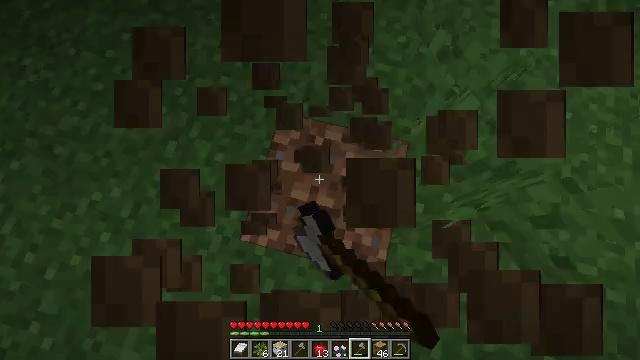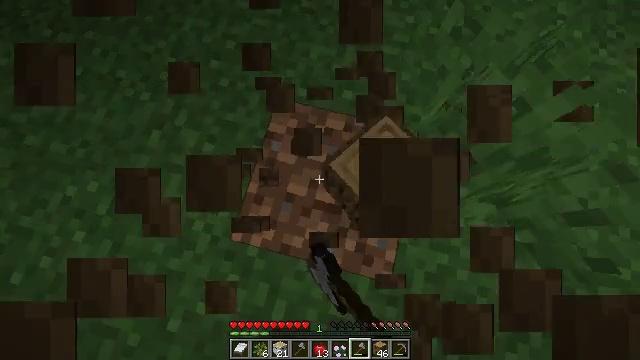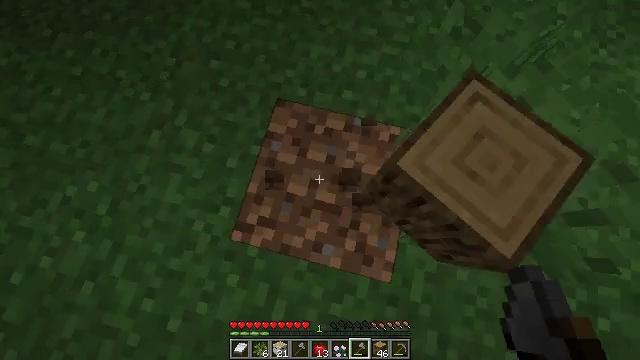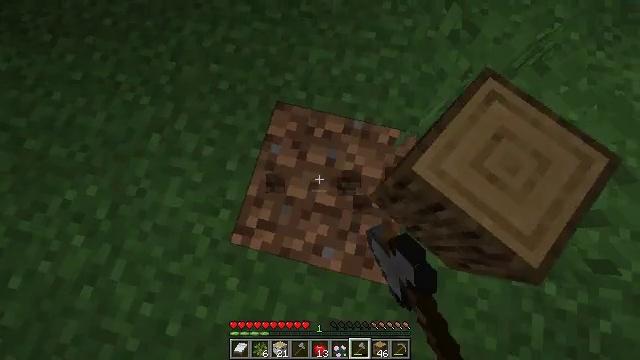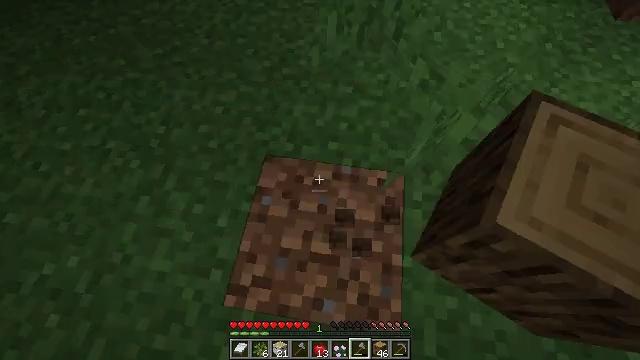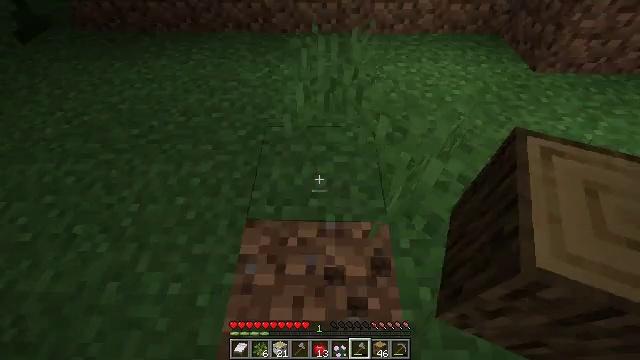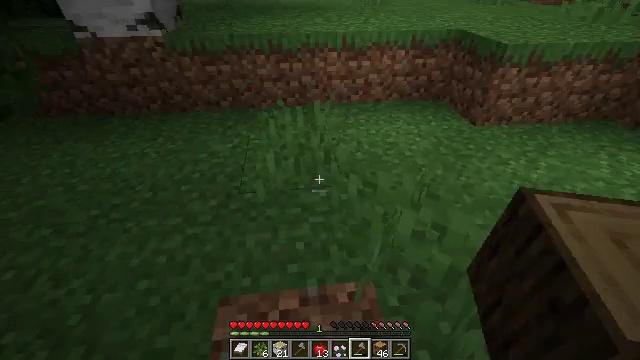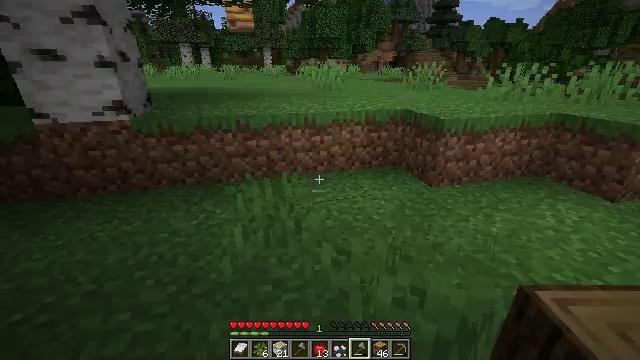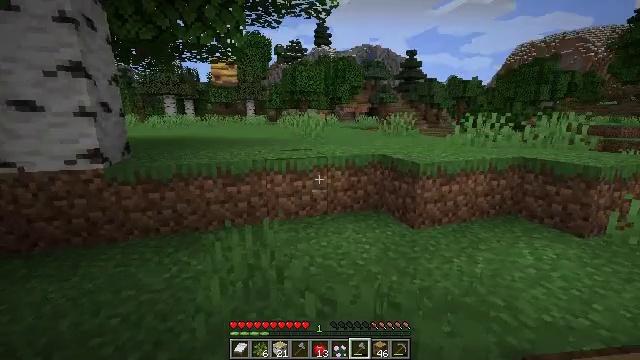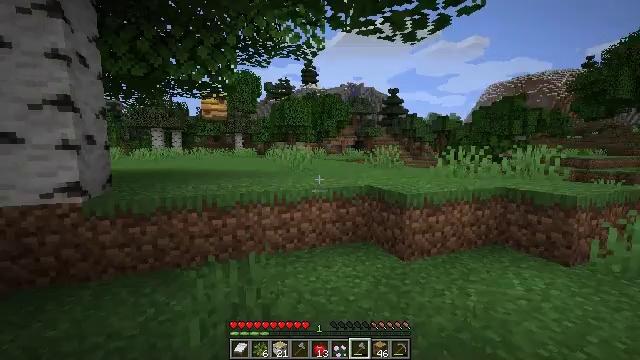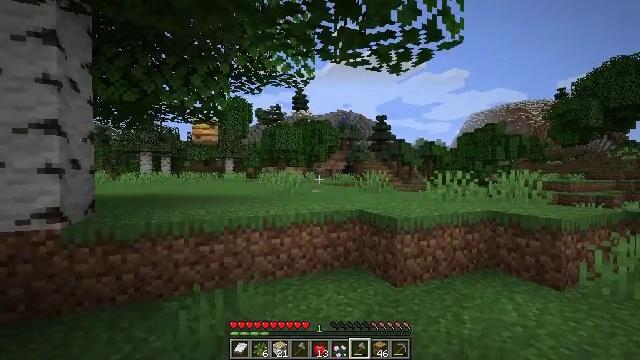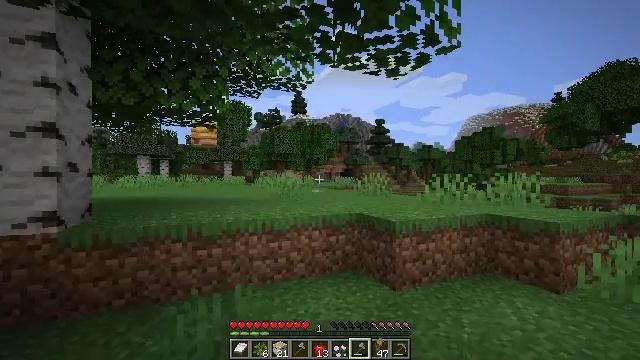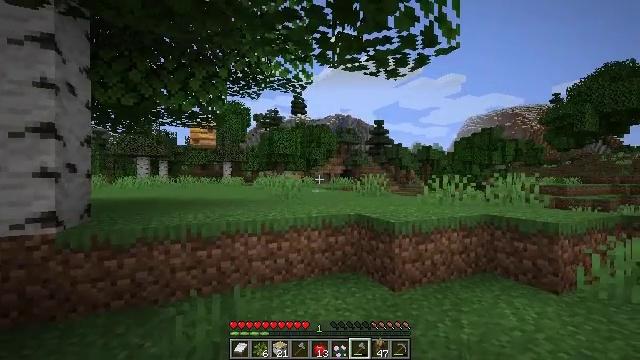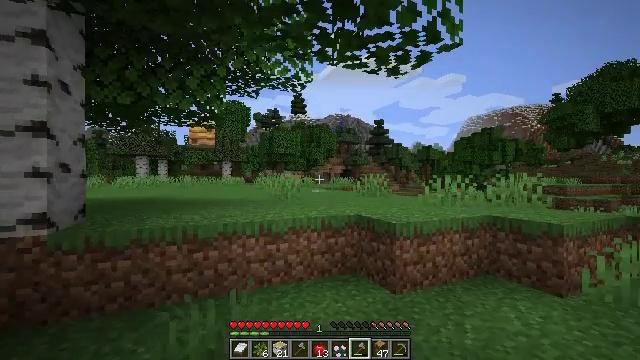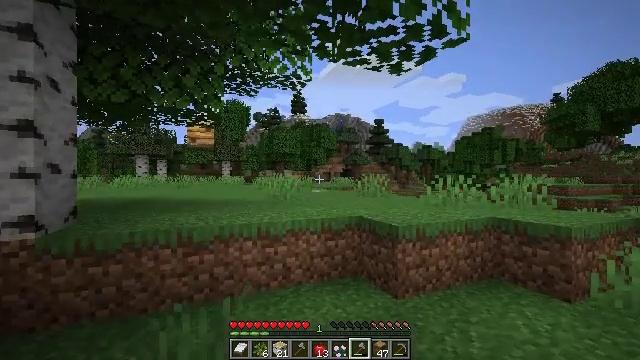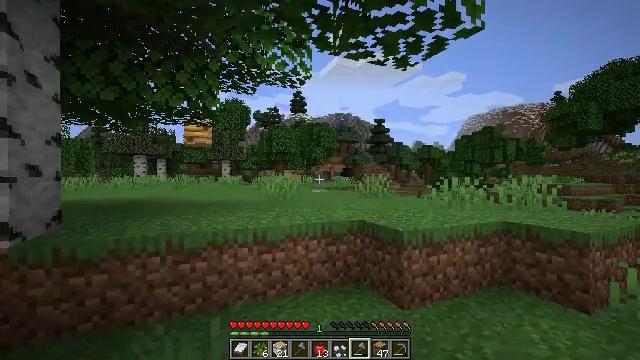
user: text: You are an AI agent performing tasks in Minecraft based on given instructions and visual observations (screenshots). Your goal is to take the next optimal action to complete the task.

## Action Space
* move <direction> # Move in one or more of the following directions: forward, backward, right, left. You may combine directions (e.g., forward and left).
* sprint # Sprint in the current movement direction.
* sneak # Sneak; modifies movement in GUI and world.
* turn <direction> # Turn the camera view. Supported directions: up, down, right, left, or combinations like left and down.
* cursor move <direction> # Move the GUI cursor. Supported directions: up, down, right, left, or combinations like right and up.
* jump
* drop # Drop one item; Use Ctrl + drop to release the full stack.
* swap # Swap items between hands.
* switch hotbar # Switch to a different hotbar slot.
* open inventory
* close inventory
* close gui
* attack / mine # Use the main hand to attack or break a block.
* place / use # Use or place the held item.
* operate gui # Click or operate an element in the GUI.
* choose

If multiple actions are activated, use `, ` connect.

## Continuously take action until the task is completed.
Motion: motion action
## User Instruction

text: Chop down the birch log.
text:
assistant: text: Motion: attack / mine
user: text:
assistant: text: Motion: attack / mine
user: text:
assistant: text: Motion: no_op
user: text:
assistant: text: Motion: turn right and up
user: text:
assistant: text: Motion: turn right and up
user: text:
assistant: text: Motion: turn right and up
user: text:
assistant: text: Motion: turn right and up
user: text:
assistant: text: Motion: turn right and up
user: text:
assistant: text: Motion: turn right and up
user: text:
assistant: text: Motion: turn right and up
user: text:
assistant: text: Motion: no_op
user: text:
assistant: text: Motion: no_op
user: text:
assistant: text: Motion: move forward
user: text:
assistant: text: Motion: move forward
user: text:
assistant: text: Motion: move forward
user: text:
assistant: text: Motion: move forward
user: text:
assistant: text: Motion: move forward
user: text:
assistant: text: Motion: move forward
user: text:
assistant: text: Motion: move forward, turn left and down
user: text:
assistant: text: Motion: move forward, turn left and down
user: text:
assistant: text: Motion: move forward, turn left and down
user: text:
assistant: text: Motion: move forward, turn left
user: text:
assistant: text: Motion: move forward, turn left
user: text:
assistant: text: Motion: move forward
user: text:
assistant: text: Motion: move forward
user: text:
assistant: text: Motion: move forward, turn right
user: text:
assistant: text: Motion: move forward
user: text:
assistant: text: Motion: move forward, jump
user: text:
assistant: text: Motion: move forward, jump
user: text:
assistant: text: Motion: move forward, jump